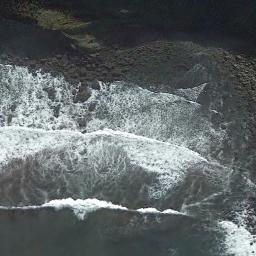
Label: beach